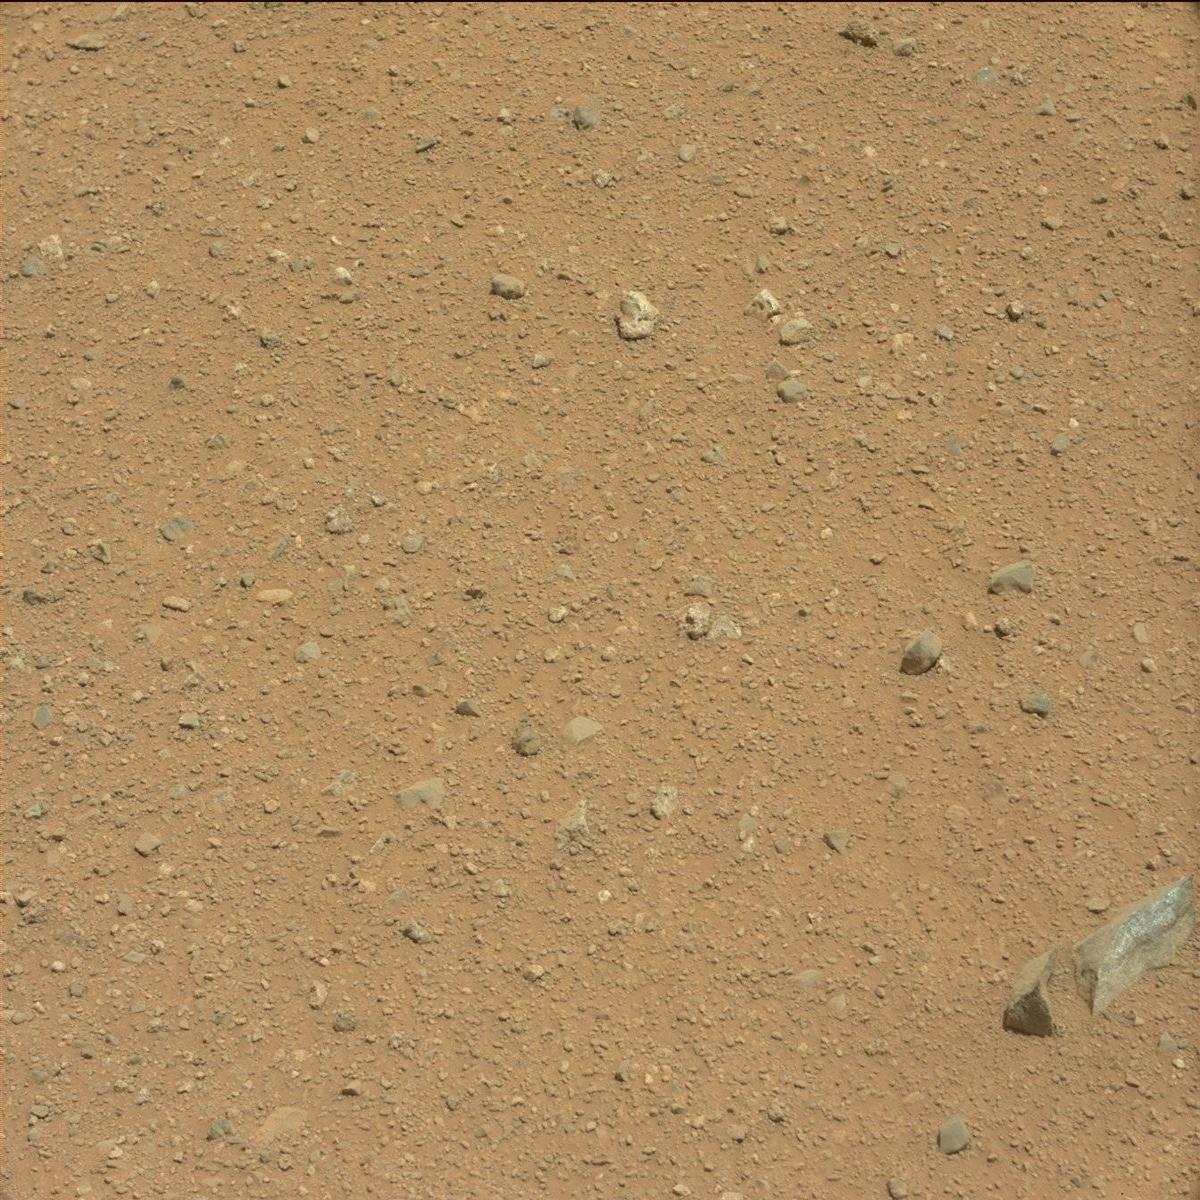
Terrain classes present: Bedrock, Rock, Sand / Soil